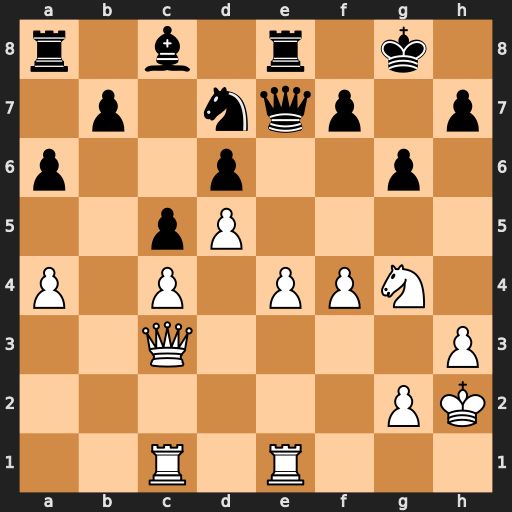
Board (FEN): r1b1r1k1/1p1nqp1p/p2p2p1/2pP4/P1P1PPN1/2Q4P/6PK/2R1R3
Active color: w
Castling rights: -
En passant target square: -
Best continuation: Nh6+ Kf8 Qh8#